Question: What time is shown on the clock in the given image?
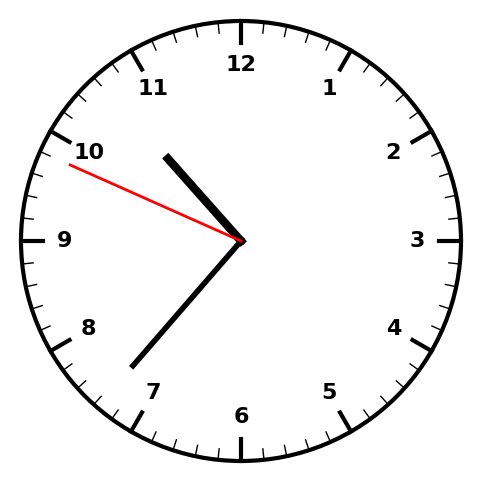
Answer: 10:36:49